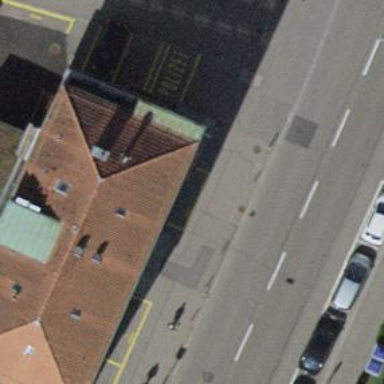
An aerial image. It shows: Police building.